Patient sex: M
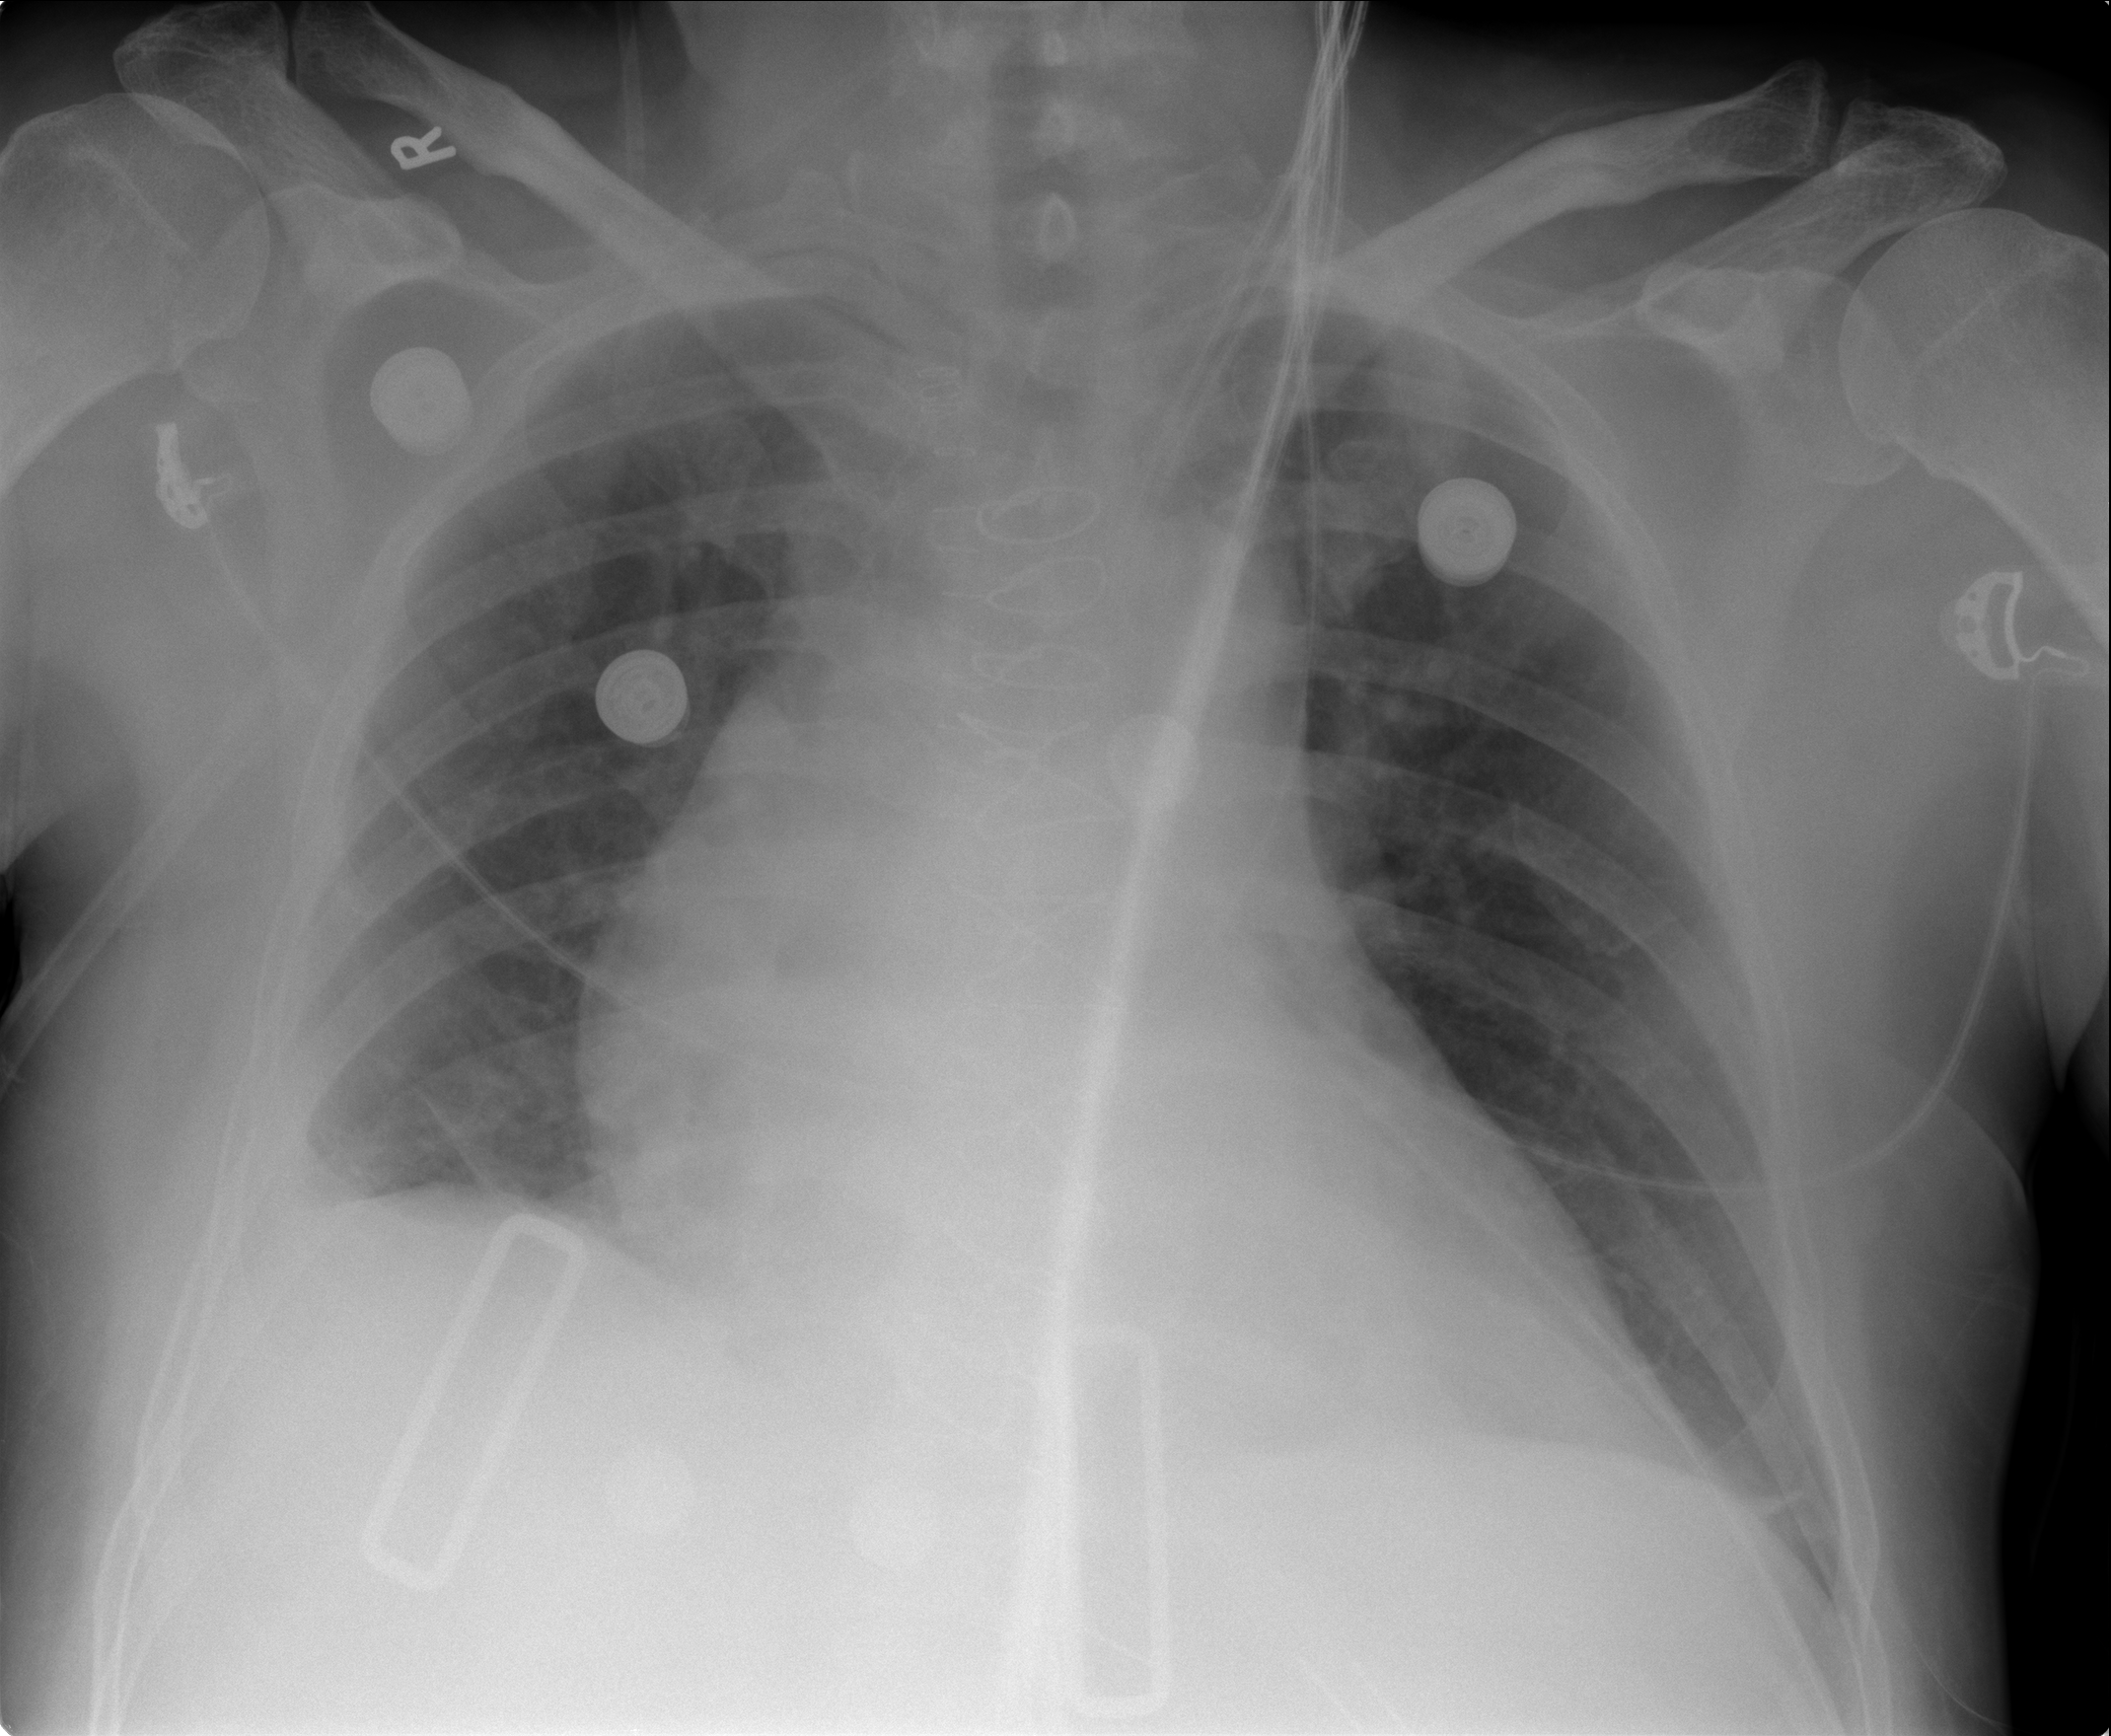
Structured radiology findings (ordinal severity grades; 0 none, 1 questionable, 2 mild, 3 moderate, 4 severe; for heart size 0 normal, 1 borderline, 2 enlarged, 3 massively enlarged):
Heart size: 2
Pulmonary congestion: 0
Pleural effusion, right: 2
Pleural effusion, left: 0
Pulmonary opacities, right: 0
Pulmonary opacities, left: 0
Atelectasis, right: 1
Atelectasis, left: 1